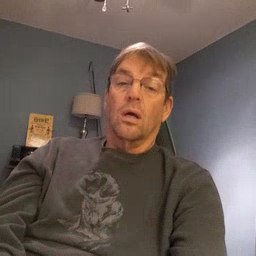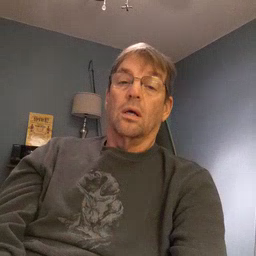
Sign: blow